Question: I've got a UITableView in a UIView in a UIScrollView.
My problem is, when i scroll the tableview and it bounces, the scrollview bellow also bounces and i can see the background of the app which would be below the green UIScrollView.
Other than that, the tableview scrolls just fine inside the scrollview.
How can i fix this?
Cheers

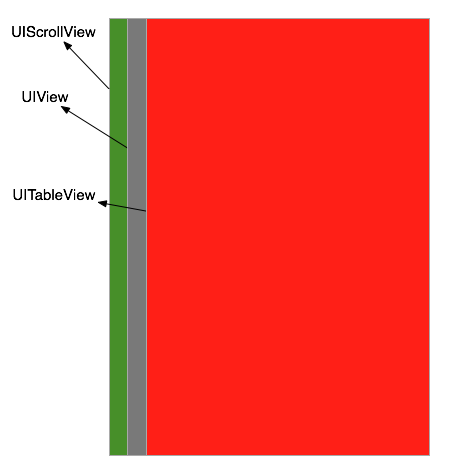
Answer: You should disable bouncing for what you do not want to bounce. (Also a good life motto.)
'''
self.scrollView.bounces = NO;
'''